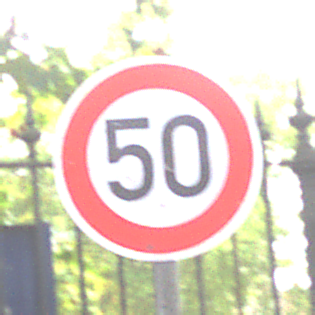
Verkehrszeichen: Geschwindigkeit50
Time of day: MorningAfternoon
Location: Outdoor (Urban)
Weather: Overcast
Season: NotSpecified
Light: Natural